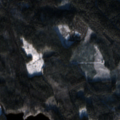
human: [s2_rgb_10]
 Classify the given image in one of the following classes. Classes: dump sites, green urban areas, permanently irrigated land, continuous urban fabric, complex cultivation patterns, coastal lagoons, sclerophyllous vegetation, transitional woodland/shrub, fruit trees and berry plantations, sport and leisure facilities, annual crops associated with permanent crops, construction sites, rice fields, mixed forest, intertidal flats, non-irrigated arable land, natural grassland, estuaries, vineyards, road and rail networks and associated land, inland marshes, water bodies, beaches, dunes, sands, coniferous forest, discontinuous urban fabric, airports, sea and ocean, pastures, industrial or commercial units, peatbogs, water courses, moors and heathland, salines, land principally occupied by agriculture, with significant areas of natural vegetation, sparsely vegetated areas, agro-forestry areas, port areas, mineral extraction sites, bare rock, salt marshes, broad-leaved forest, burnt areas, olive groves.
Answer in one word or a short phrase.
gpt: non-irrigated arable land, coniferous forest, mixed forest